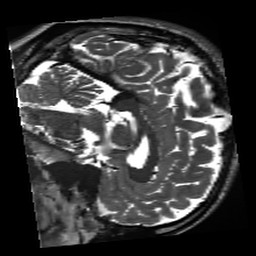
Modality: inplaneT2
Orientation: sagittal
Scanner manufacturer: siemens
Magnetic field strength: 3 T
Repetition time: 11 s
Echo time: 0.059 s